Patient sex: M
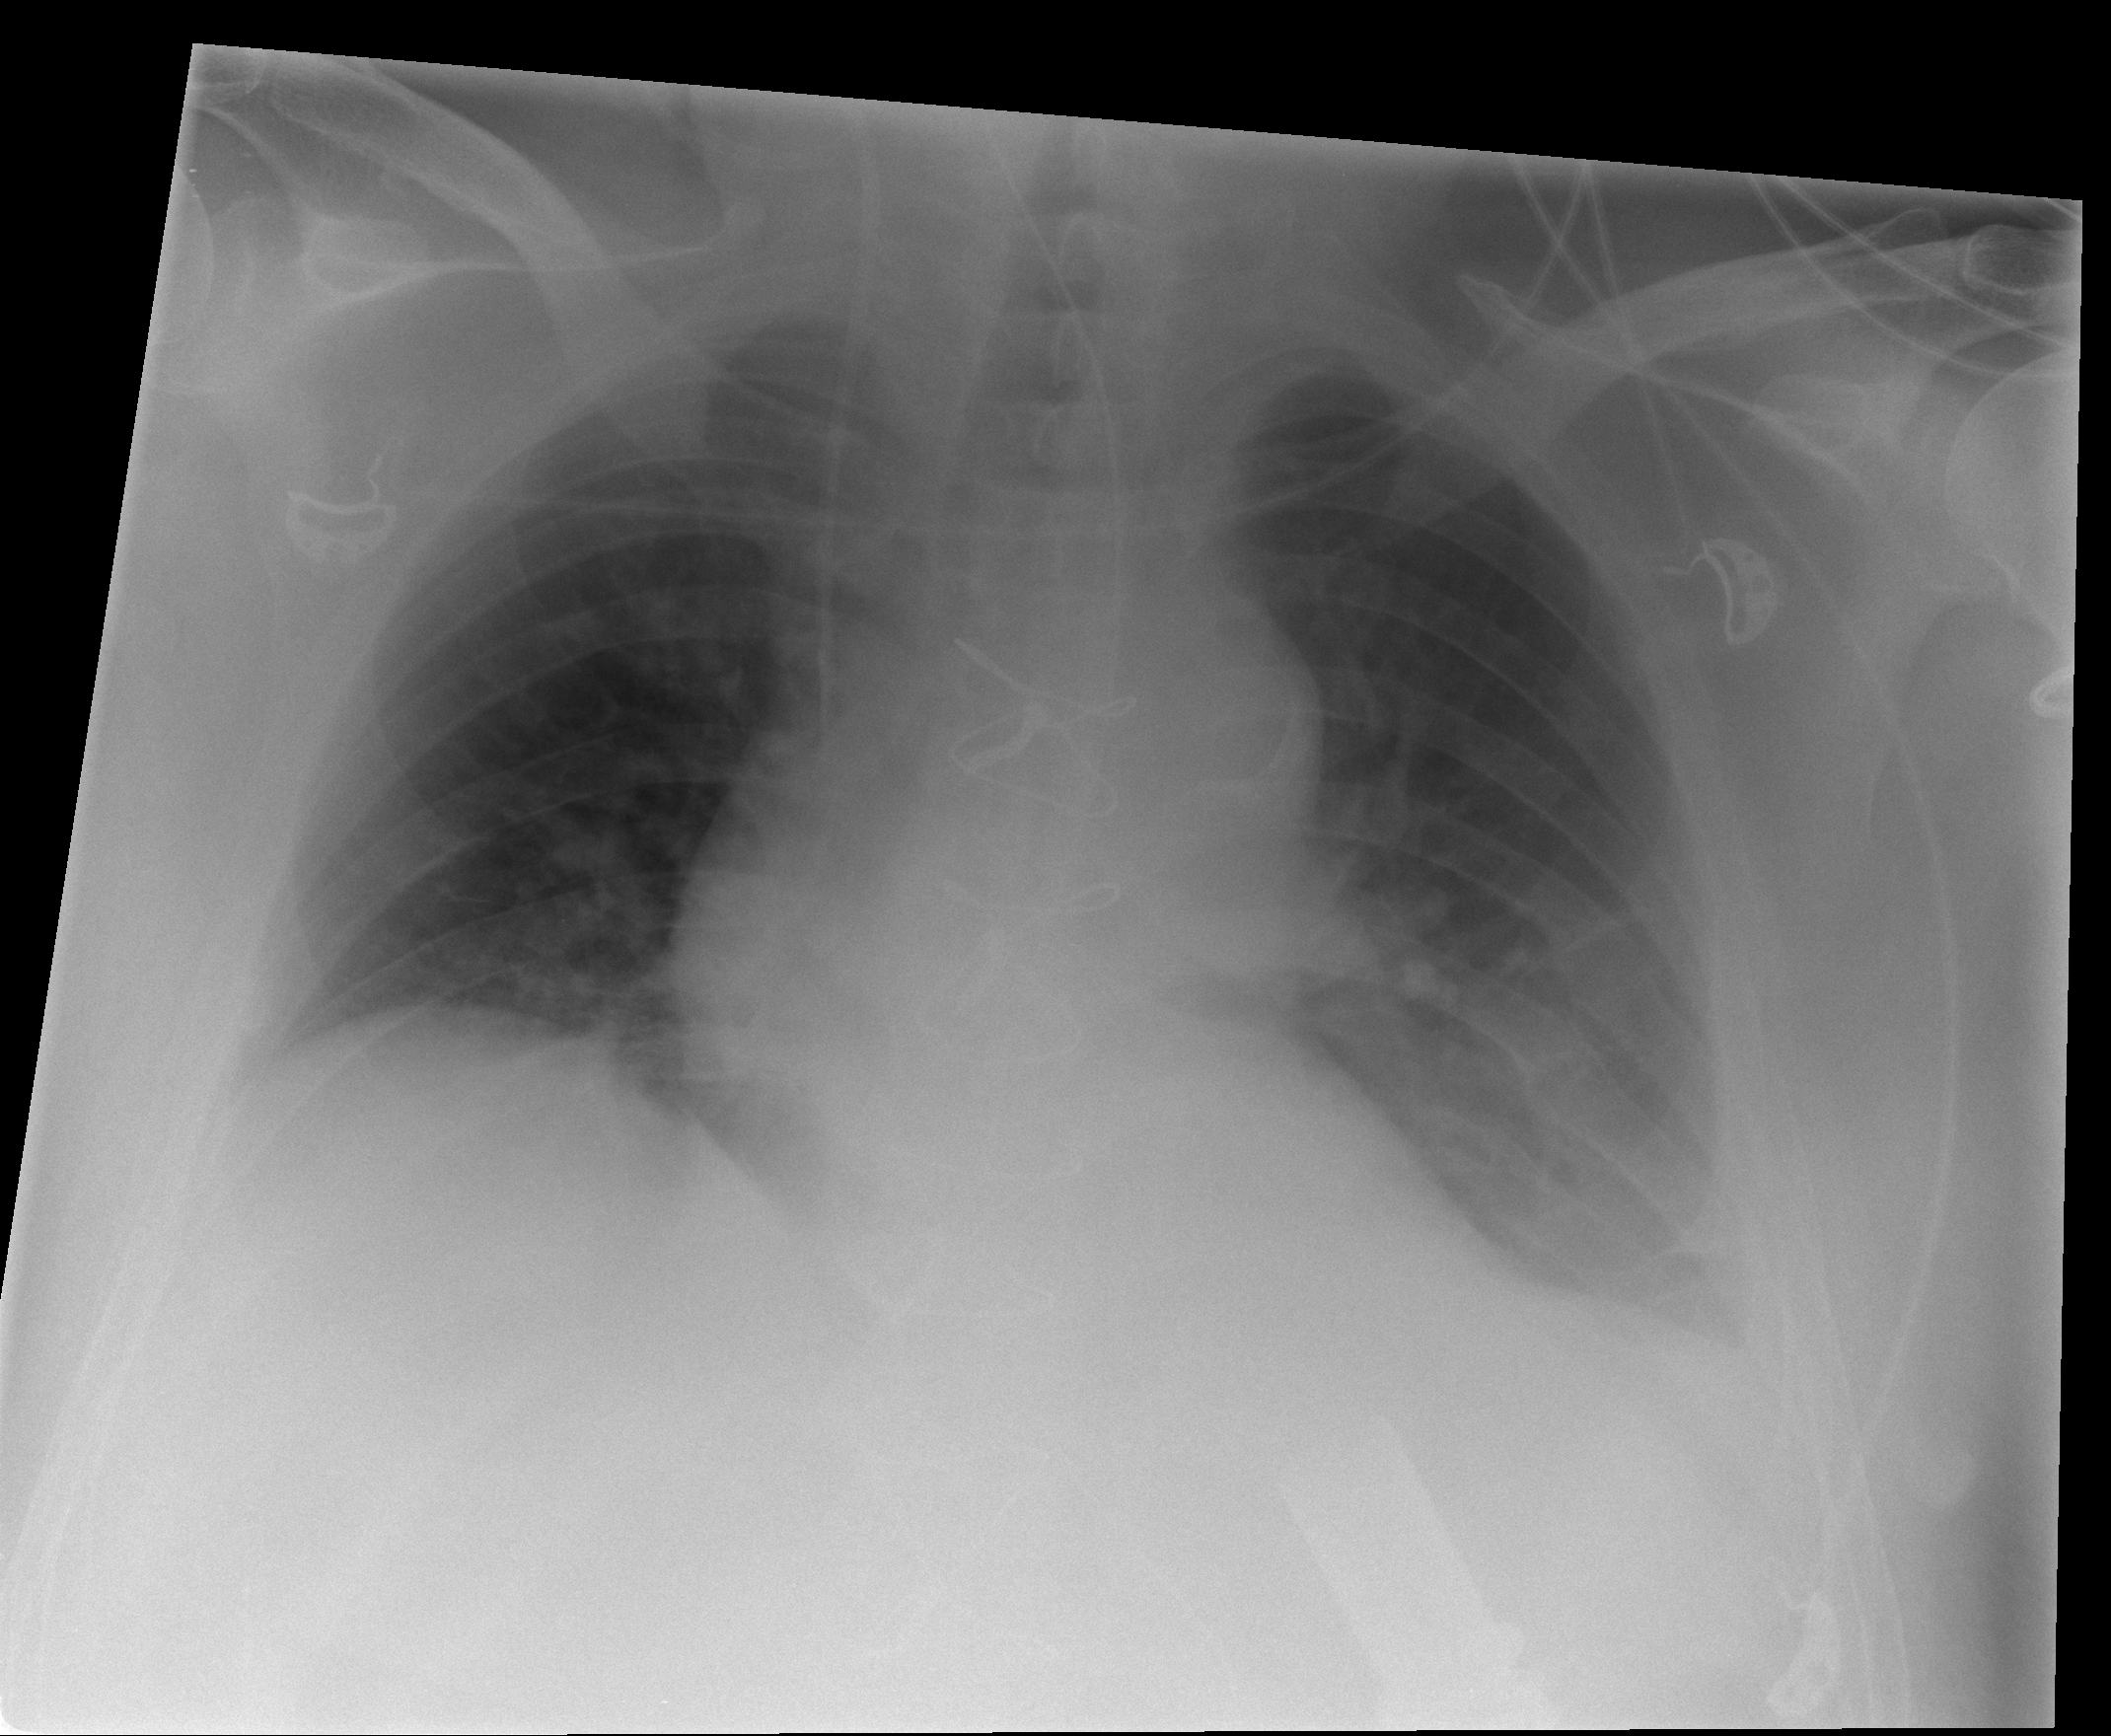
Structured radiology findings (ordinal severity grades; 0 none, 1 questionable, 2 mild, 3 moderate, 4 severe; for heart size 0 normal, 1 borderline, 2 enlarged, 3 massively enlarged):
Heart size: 0
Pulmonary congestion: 1
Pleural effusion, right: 0
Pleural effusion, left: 2
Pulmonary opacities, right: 0
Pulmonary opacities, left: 0
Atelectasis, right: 0
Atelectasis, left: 2